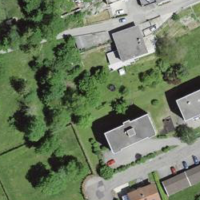
EUNIS habitat code: 55
Species observed at this site:
Corylus avellana
Doronicum grandiflorum
Bartsia alpina